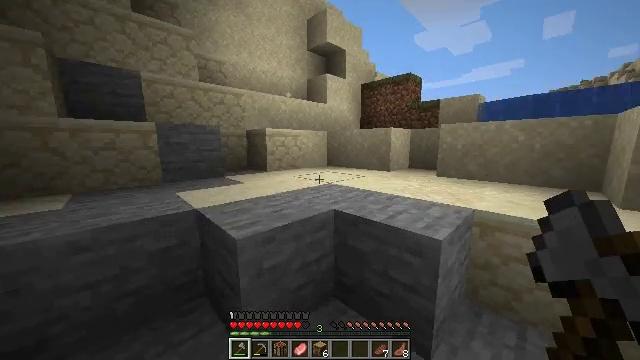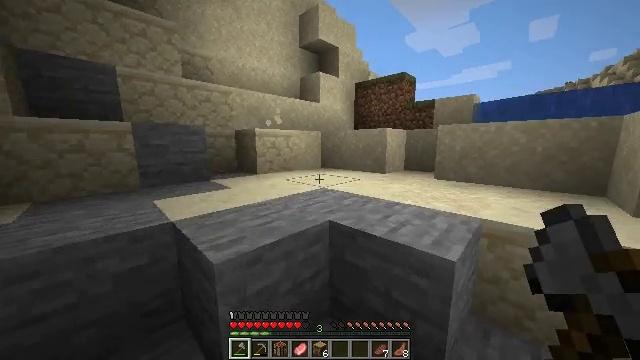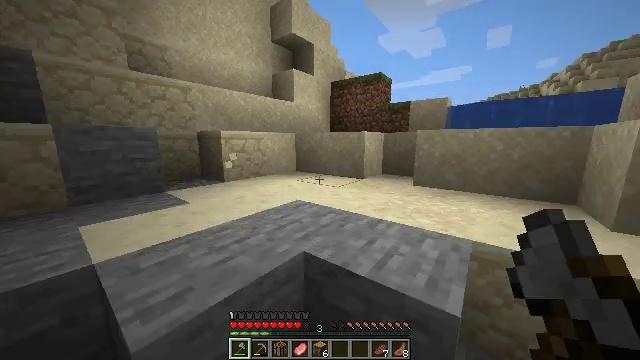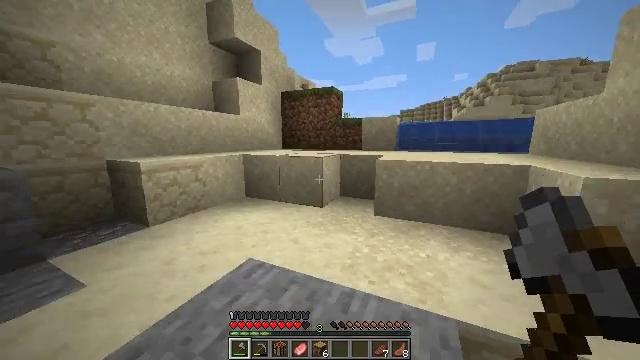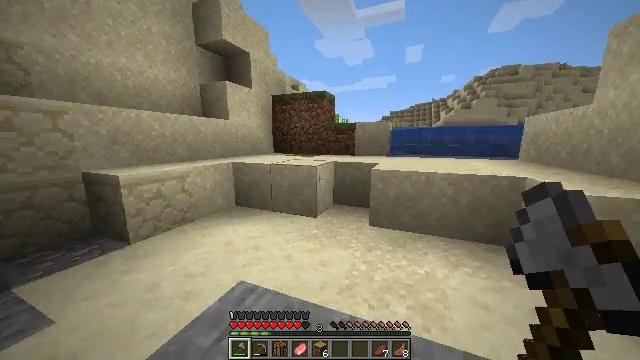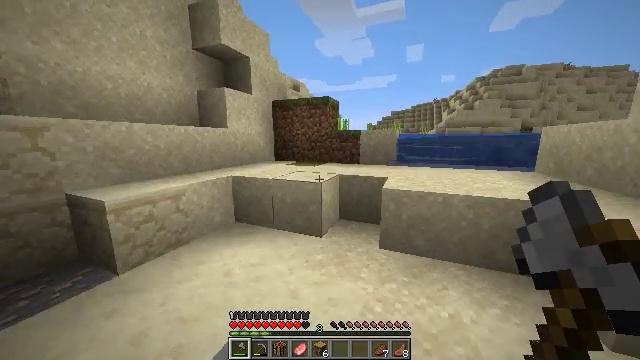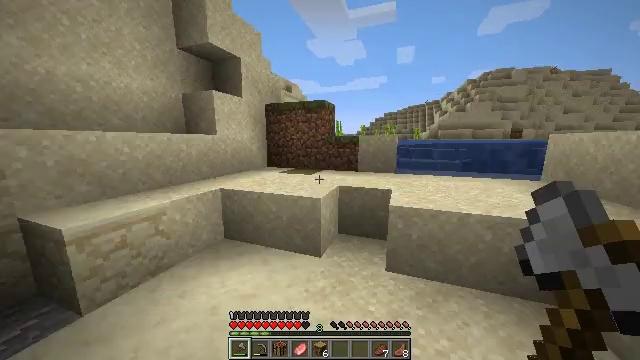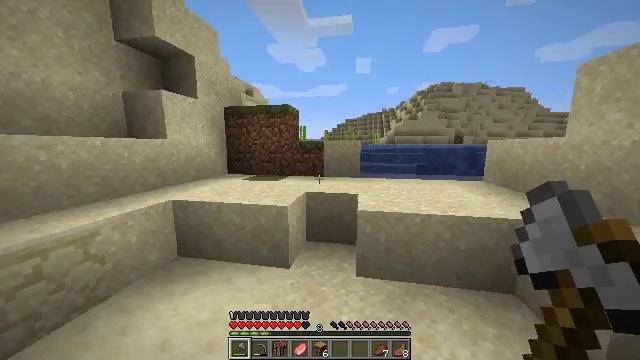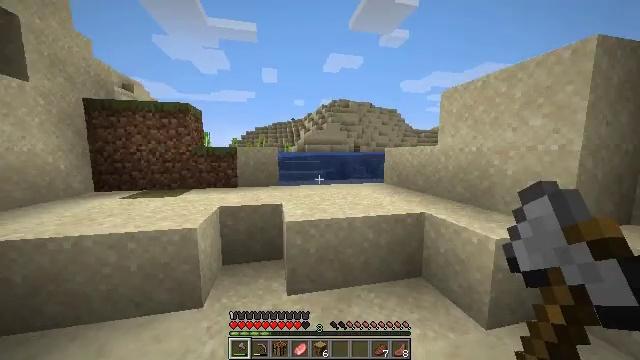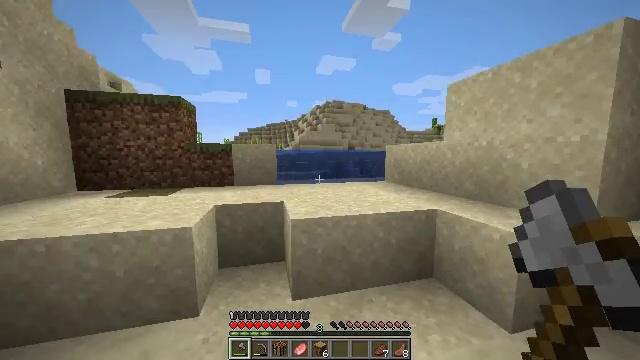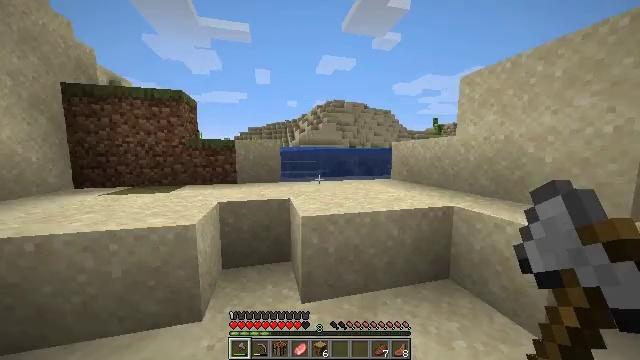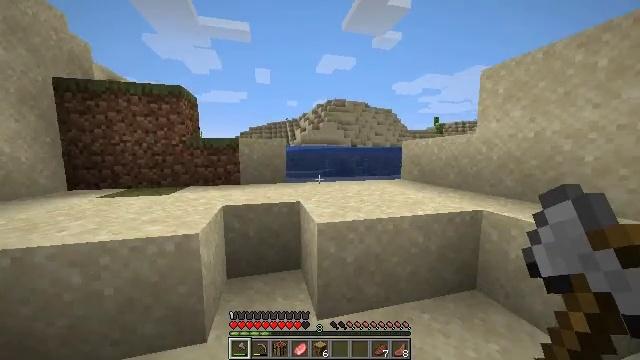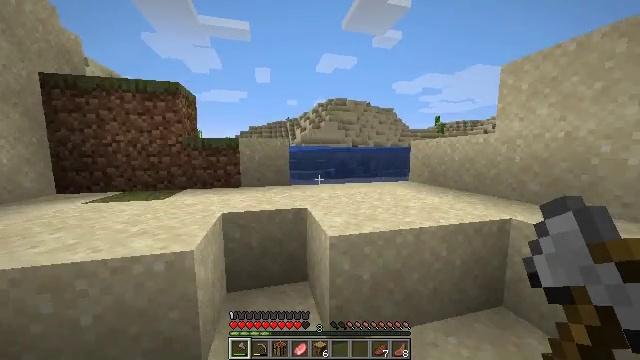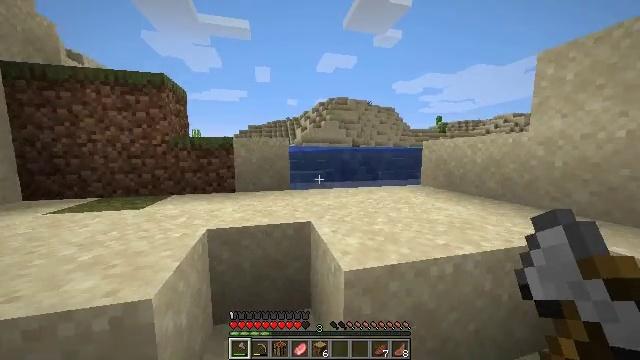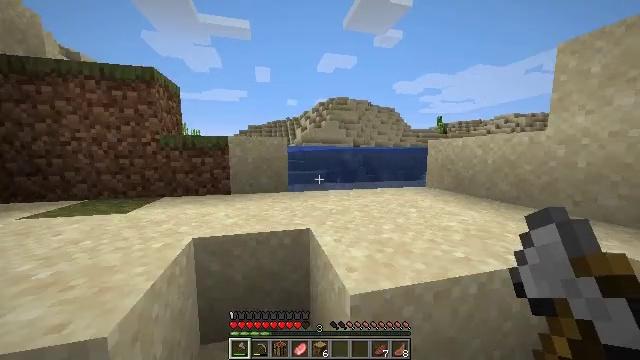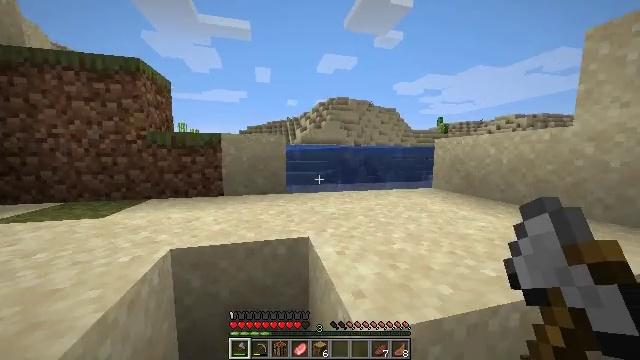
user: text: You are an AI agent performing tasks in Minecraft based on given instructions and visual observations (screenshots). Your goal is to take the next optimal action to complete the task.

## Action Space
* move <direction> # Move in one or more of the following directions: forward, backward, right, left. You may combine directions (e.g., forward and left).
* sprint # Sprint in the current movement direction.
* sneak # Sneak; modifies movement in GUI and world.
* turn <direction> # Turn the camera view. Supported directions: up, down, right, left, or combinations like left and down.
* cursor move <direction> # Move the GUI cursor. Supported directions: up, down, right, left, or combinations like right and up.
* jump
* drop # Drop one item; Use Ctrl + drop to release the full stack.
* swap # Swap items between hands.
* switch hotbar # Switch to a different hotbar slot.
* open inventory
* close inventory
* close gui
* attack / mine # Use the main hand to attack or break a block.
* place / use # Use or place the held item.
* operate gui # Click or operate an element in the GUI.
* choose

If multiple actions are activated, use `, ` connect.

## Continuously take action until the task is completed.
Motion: motion action
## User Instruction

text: Collect sand to make glass.
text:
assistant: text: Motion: move forward, sprint, turn right
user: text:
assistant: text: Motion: move forward, sprint, turn right, jump
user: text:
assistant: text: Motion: move forward, sprint, turn right, jump
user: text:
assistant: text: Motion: move forward, sprint, turn right, jump
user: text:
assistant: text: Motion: move forward, sprint, jump
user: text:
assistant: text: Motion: move forward, sprint, turn right
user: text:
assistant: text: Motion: move forward, sprint, turn right and up
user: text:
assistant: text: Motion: move forward, sprint, turn right and up
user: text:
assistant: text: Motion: move forward, sprint, turn right
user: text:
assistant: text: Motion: move forward, sprint
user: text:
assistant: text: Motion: move forward, sprint
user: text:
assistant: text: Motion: move forward, sprint
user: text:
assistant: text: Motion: move forward, sprint
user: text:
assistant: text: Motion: move forward
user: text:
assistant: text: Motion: move forward
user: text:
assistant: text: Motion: move forward, turn right, jump
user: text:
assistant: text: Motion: move forward, turn right and down, jump
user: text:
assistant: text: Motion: move forward, turn right and down, jump
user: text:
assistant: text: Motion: move forward, turn down
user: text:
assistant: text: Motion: move forward, turn down
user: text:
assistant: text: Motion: move forward, turn down
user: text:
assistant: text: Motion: move forward, turn right and down
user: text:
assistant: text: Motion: move forward, turn right and down
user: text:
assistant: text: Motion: move forward, turn right and down
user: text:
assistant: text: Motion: turn right
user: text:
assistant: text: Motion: turn right
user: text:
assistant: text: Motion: move back, turn right
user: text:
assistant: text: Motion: move back, turn right
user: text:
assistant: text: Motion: move back
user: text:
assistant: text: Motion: move back